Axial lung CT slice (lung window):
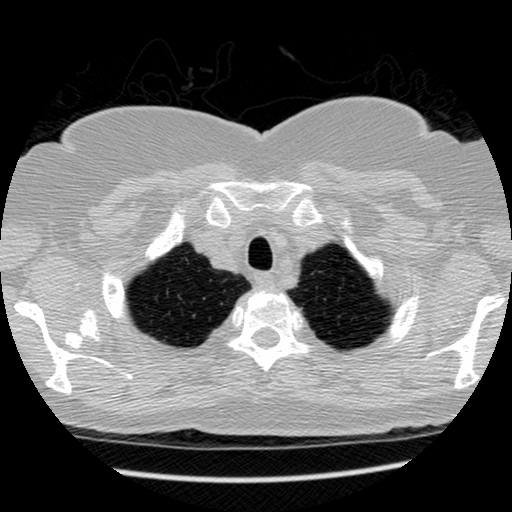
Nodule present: no